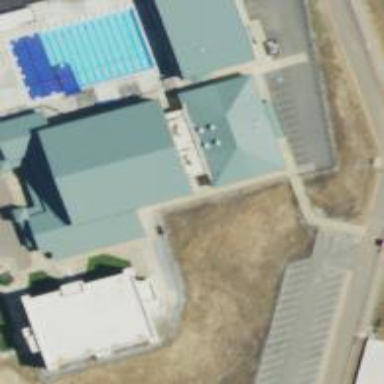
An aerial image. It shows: School building.